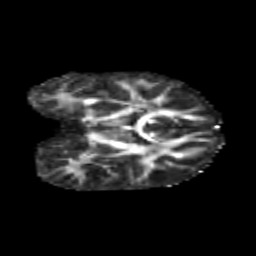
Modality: FA
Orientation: coronal
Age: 6
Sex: male
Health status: healthy